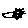
Label: cat